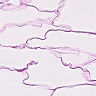
Metastatic tissue present: no